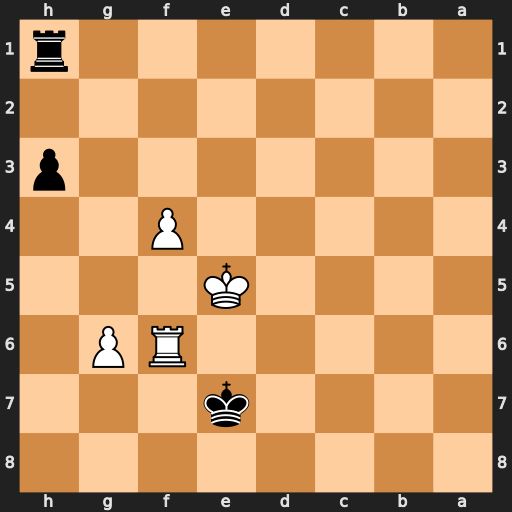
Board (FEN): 8/4k3/5RP1/4K3/5P2/7p/8/7r
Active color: b
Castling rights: -
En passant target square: -
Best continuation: Re1+ Kf5 h2 Rf7+ Ke8 Rh7 h1=Q Rxh1 Rxh1